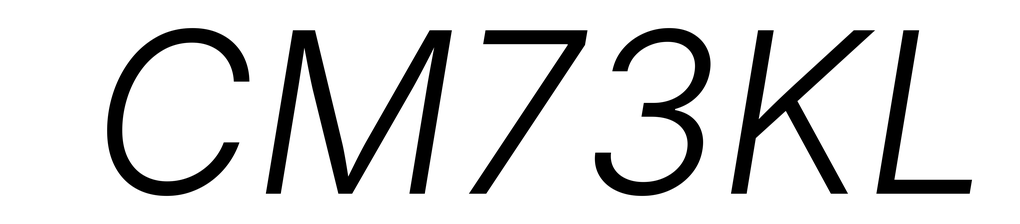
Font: Inter-Italic_Light_Italic